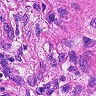
Metastatic tissue present: yes